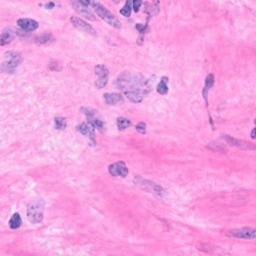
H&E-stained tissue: Breast